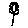
Label: flower